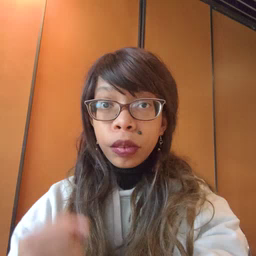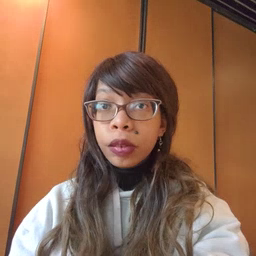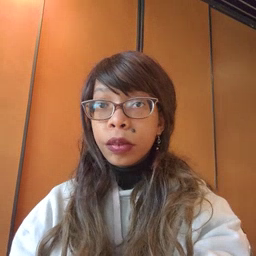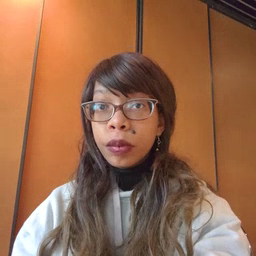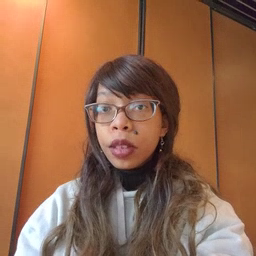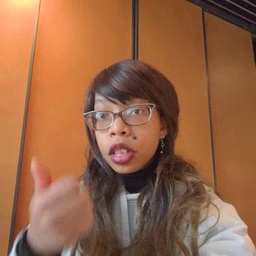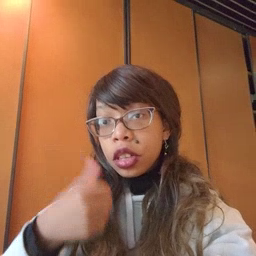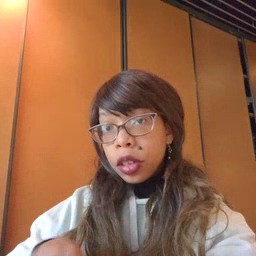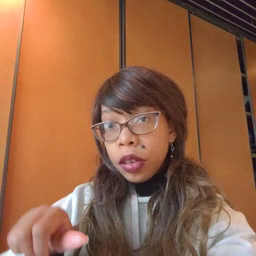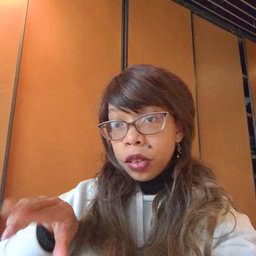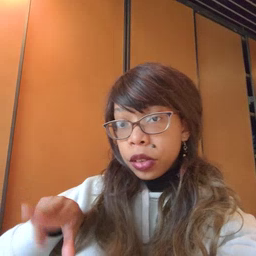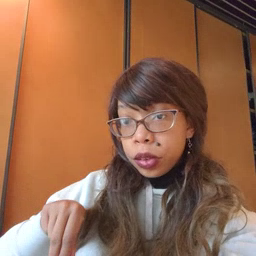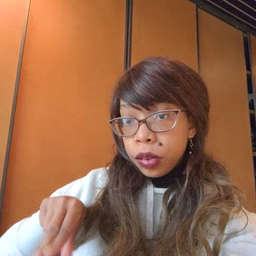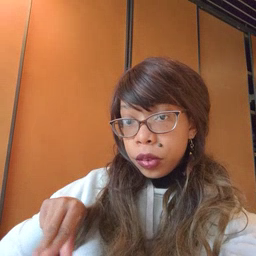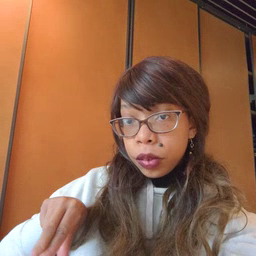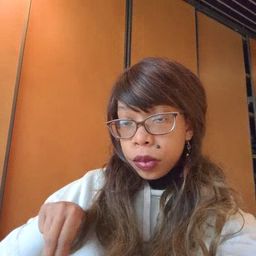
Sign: underwear